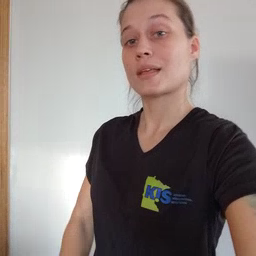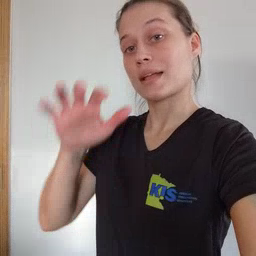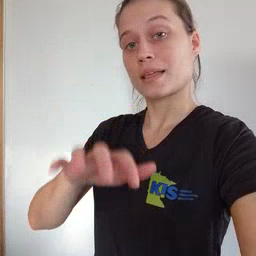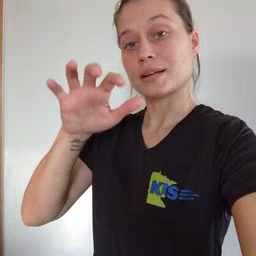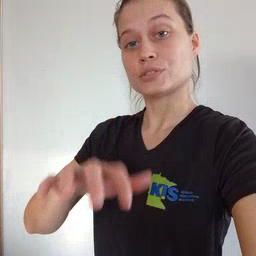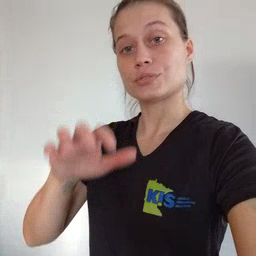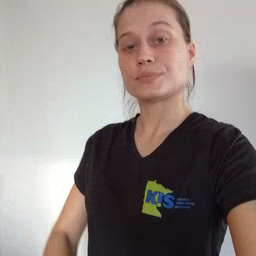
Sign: alligator